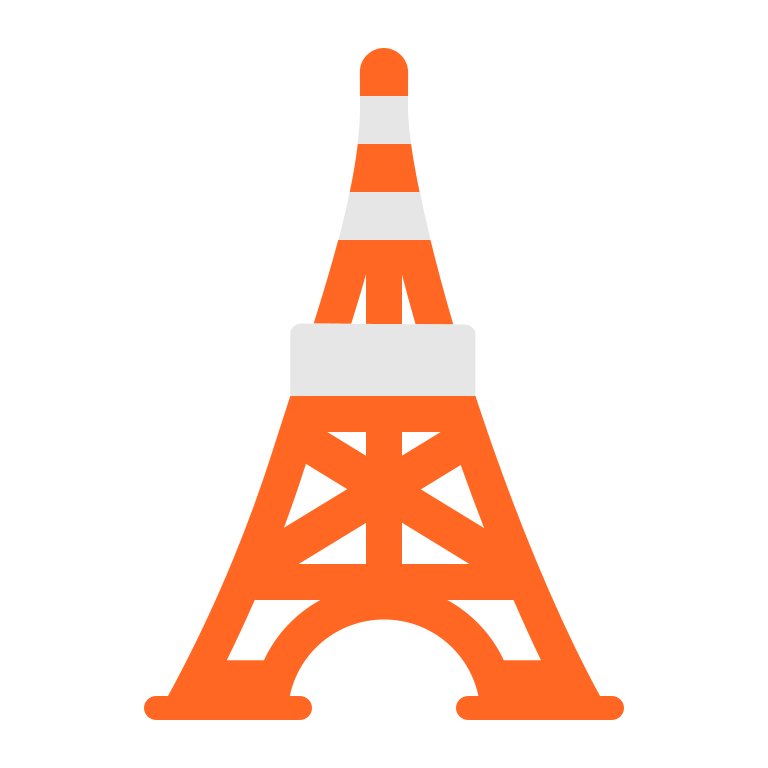
tokyo tower flat